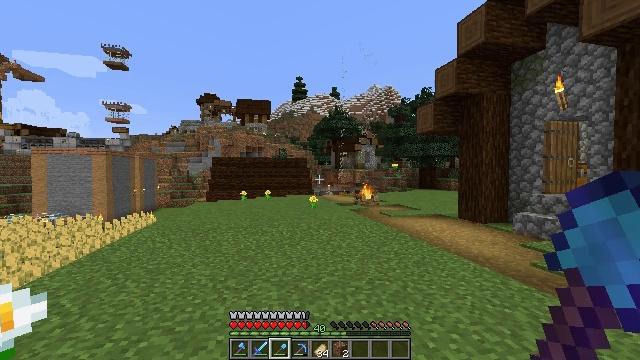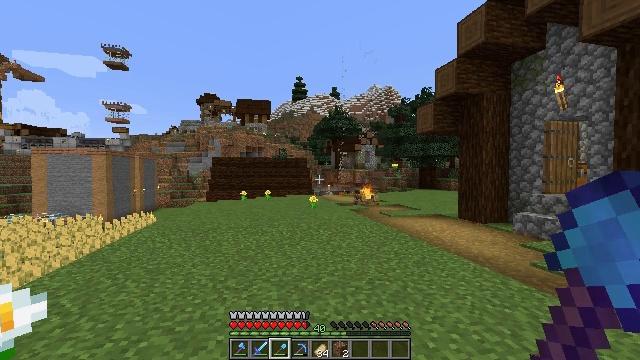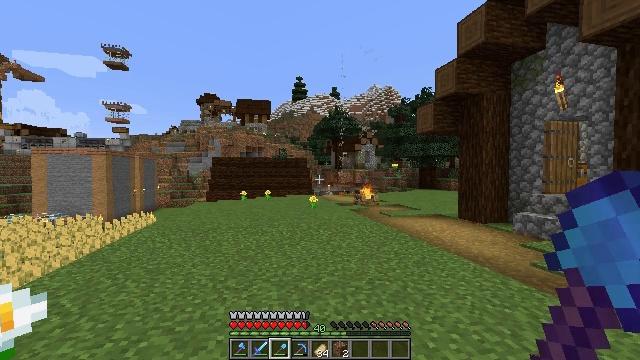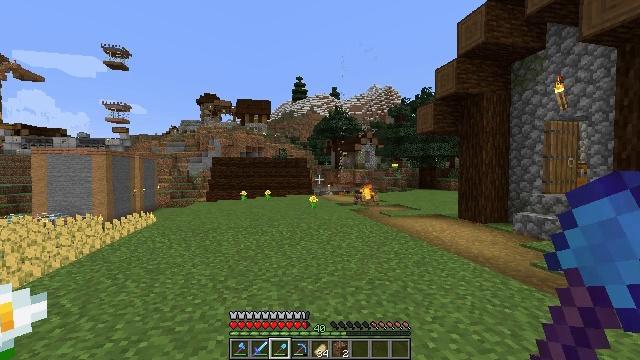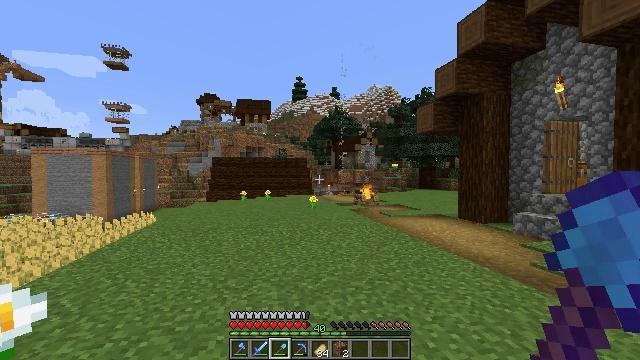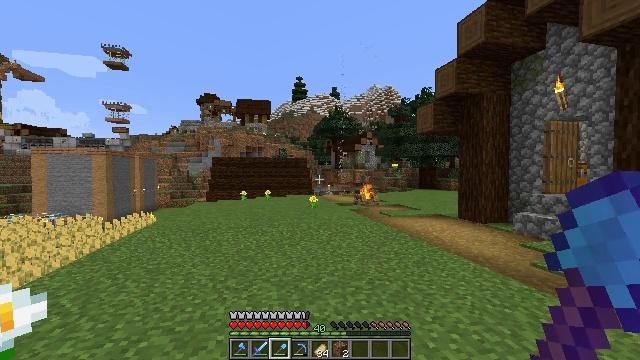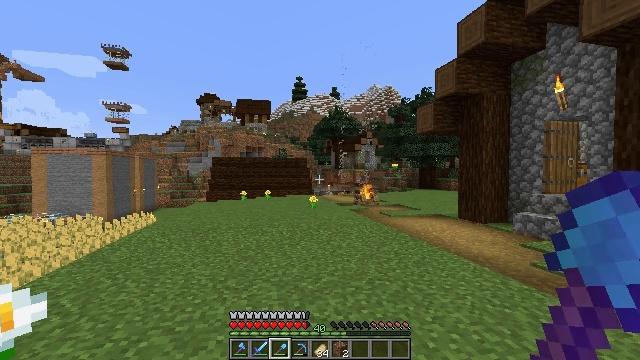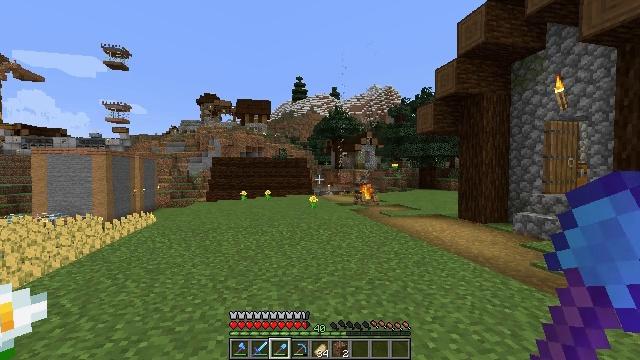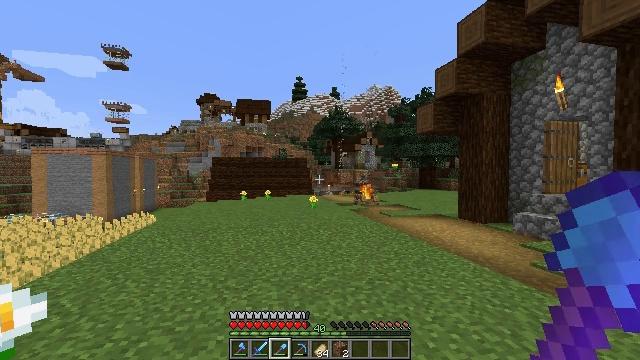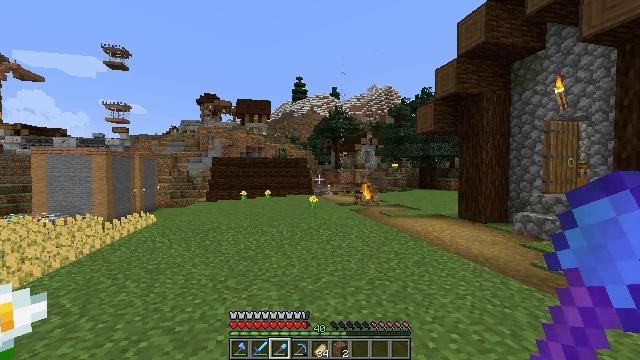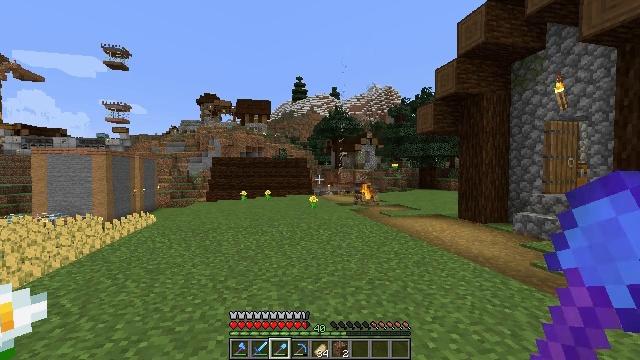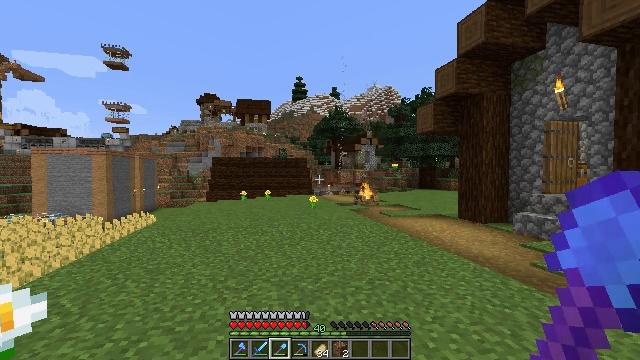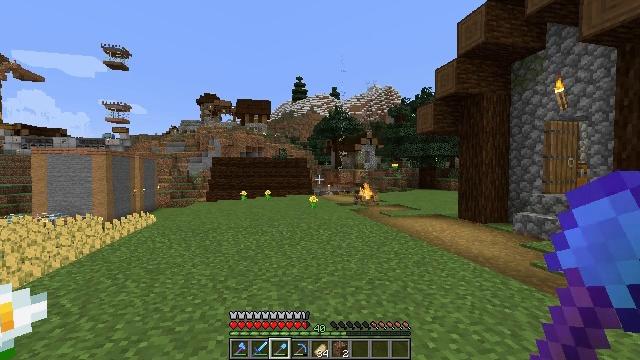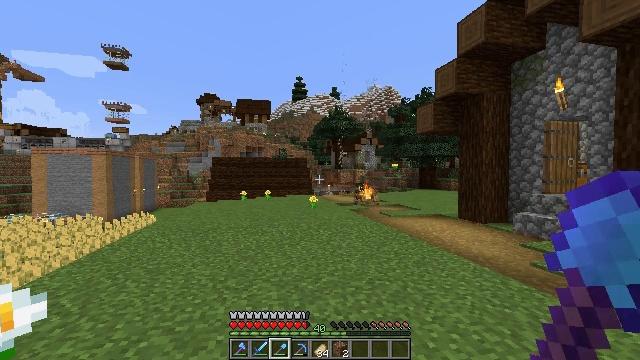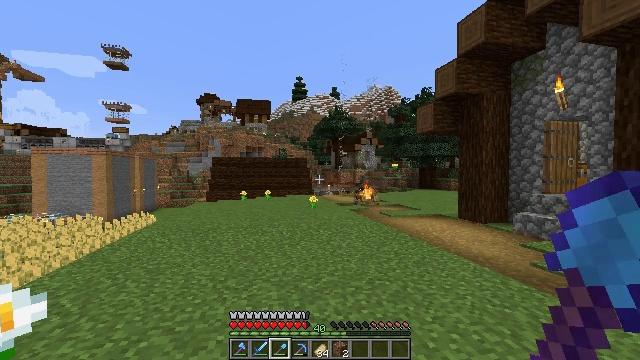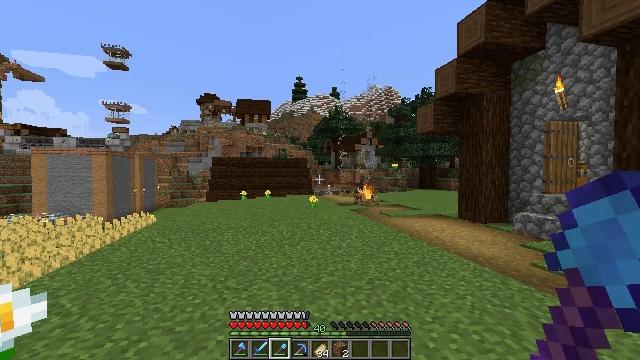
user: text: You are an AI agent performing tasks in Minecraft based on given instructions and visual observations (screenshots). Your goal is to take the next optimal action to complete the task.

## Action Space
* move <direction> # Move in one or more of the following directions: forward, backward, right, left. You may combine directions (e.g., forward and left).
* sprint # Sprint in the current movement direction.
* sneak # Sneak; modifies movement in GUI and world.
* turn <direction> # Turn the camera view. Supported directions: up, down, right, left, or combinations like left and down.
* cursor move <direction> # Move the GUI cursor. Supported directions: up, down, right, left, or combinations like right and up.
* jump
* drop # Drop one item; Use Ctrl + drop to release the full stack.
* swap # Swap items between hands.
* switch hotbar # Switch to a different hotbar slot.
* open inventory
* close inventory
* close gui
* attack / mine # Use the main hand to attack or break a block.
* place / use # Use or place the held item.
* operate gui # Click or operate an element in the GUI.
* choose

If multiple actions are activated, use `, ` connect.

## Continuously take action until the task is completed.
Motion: motion action
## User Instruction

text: Harvest wheat from the field.
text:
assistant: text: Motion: no_op
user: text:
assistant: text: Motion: no_op
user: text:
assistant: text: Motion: no_op
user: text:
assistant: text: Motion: no_op
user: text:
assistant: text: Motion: no_op
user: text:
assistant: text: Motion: no_op
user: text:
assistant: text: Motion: no_op
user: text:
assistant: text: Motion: no_op
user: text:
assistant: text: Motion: no_op
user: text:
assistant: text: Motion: no_op
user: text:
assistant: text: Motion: no_op
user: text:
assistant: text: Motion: no_op
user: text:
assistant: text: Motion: no_op
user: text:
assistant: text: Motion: no_op
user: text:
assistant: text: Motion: no_op
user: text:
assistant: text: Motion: no_op
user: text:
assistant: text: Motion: no_op
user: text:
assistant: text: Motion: no_op
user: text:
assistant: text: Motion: no_op
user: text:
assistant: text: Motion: no_op
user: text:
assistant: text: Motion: no_op
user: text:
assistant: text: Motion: no_op
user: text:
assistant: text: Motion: no_op
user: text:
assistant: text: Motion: no_op
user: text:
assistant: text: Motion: no_op
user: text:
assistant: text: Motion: no_op
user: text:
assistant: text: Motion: no_op
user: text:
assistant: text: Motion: no_op
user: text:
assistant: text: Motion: no_op
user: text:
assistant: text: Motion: no_op